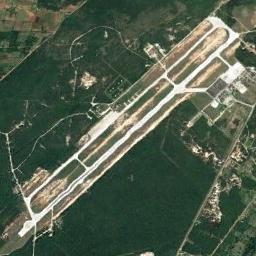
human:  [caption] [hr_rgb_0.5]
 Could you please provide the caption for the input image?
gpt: A complex airport with many runways and buildings is surrounded by a forest .

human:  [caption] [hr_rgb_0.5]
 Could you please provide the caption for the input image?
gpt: There is an airport in the middle of the grass next to the field .

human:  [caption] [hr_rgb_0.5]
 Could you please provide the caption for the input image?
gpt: An airport with some parallel runways in the forest and some villages beside .

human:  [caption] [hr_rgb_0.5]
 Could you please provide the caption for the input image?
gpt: Most of the buildings at this airport have gray roofs .

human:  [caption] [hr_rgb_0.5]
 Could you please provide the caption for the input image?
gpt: The airport is surrounded by grass .